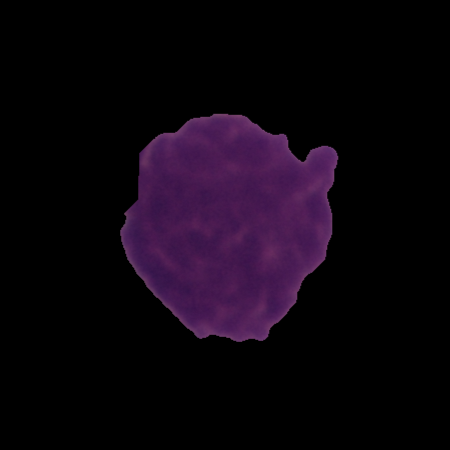
Label: cancer